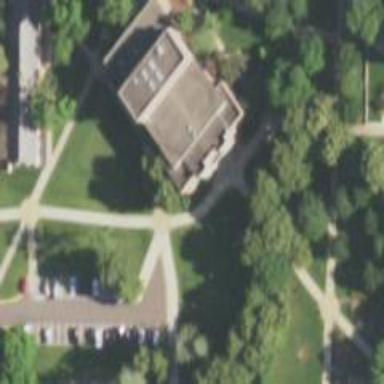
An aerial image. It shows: College building.